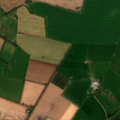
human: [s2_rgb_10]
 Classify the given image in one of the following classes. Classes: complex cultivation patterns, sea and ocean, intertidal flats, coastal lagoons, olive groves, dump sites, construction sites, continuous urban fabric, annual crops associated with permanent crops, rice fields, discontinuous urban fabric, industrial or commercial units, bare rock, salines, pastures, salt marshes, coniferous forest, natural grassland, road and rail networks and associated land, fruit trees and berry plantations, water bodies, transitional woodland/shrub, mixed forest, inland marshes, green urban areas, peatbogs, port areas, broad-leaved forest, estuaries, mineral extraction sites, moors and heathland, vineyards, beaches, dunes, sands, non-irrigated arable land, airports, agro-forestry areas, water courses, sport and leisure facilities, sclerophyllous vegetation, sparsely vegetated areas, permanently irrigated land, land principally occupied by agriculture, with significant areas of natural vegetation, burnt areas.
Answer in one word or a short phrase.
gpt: non-irrigated arable land, pastures